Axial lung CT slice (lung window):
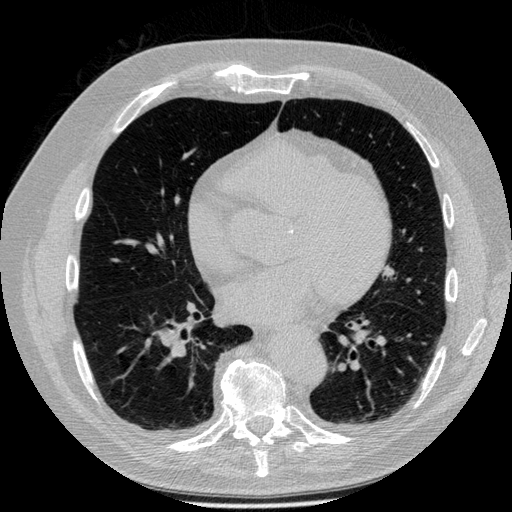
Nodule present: no